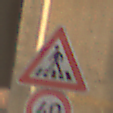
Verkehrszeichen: FussgaengerueberwegRechts
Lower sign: Geschwindigkeit40
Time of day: SunriseSunset
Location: Roofed (Suburban)
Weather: Clear
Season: NotSpecified
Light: Natural